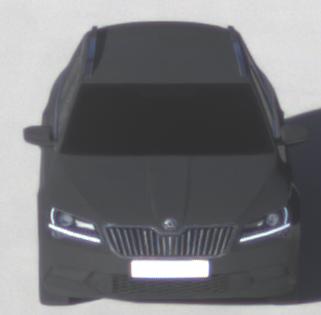
Make: Skoda
Model: Superb Combi 1.4 TSI
Detailed model: Superb (III) Combi
Model produced from: 2015/09
Model produced until: 2018/06
Doors: 5
Color: black
Road condition: dry road
Daytime: morning or afternoon
Contrast: medium contrast